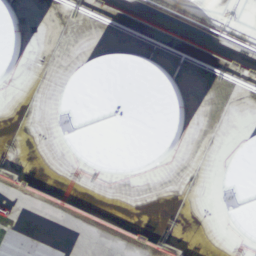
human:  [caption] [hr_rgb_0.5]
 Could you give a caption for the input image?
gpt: A white round storage tank is on the ground .

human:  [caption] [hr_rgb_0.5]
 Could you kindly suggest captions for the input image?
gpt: There is a white storage tank on the ground .

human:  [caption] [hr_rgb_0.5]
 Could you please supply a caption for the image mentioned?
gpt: There is a white storage tank on the ground .

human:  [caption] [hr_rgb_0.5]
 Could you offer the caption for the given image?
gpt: A white storage tank is on the ground .

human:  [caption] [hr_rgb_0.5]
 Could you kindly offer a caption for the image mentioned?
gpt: A white round storage tank is on the ground .